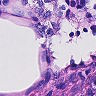
Metastatic tissue present: no